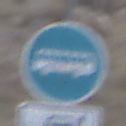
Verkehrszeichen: Busssonderstreifen
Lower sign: MehrspurigeFahrzeugeFrei11
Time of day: SunriseSunset
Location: Outdoor (Suburban)
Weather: Clear
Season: NotSpecified
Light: Natural